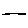
Label: line